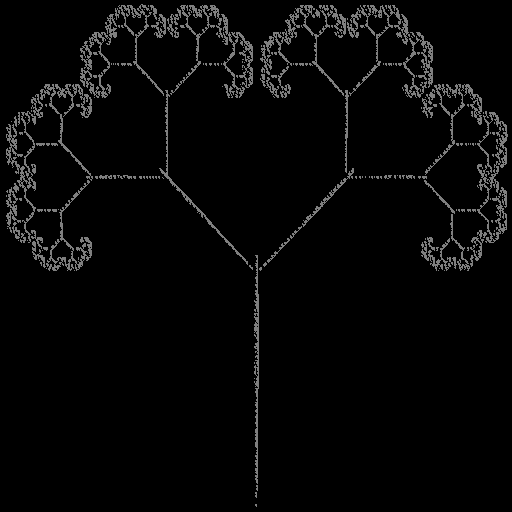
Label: sticks